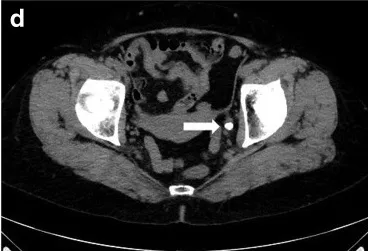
CT image at the time of visiting our hospital. (c, d) CT image revealed spherical calculi in the left lower ureter (U2-U3) (arrow).
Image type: radiology (ct)